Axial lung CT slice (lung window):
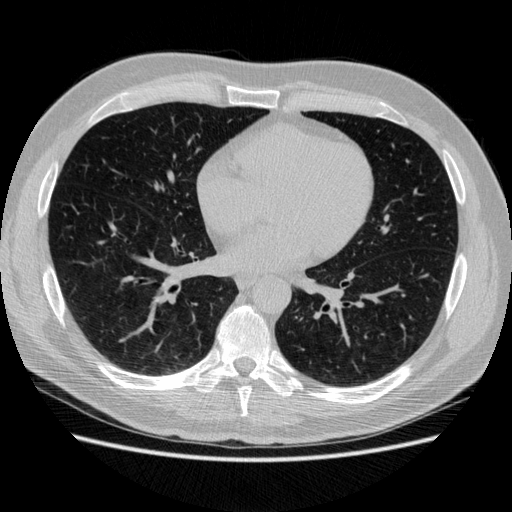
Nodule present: no